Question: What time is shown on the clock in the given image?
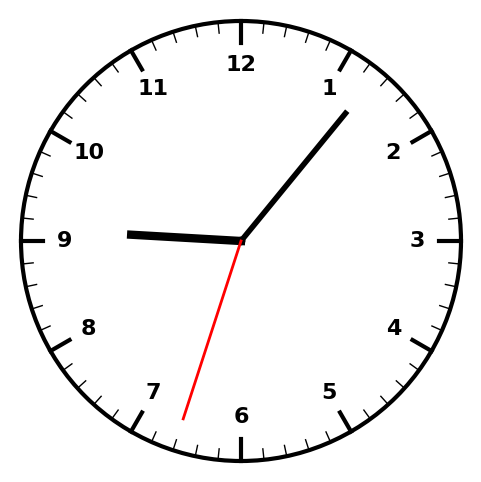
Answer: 09:06:33